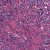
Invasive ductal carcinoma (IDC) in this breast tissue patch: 1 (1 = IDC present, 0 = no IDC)